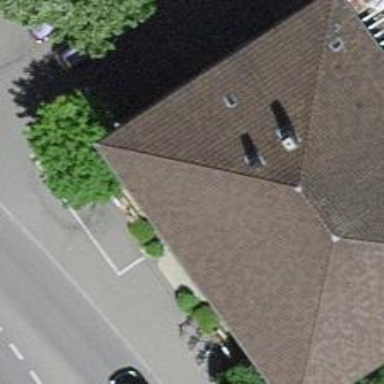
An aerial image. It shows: Restaurant.